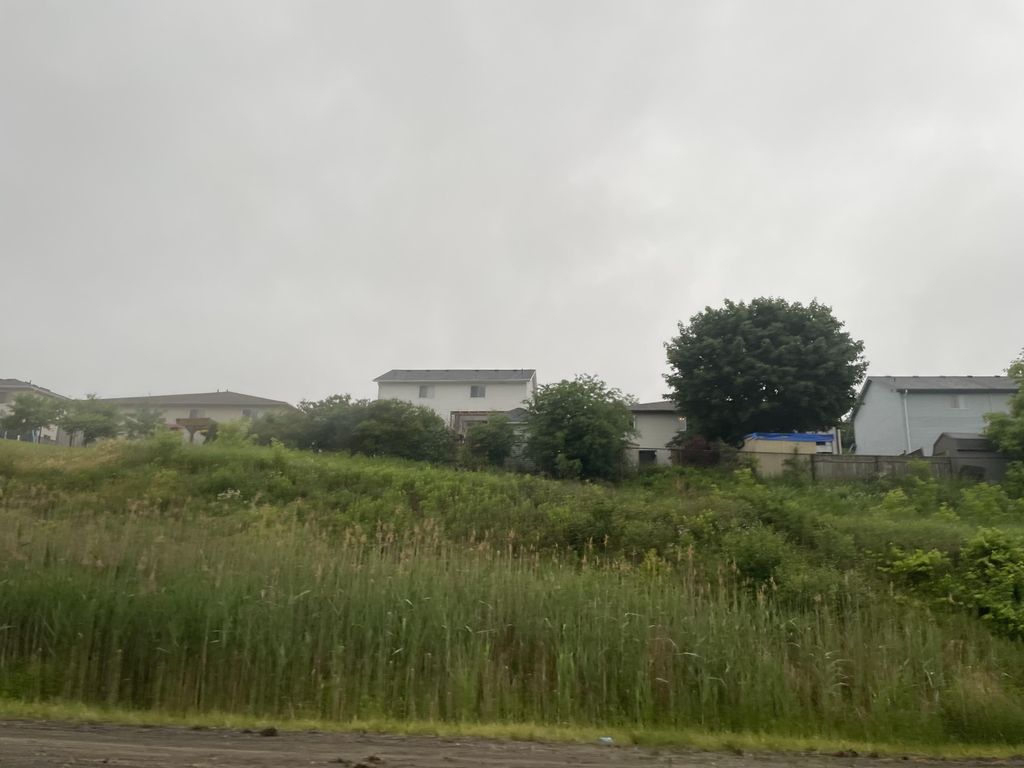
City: kitchener-waterloo